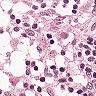
Metastatic tissue present: no